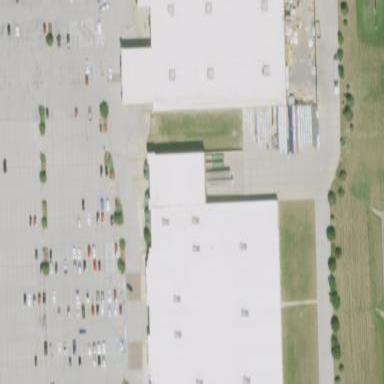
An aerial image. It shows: Retail building that houses department store.